Aerial crown-view tile of a tropical tree (Barro Colorado Island, Panama), acquired 20241014:
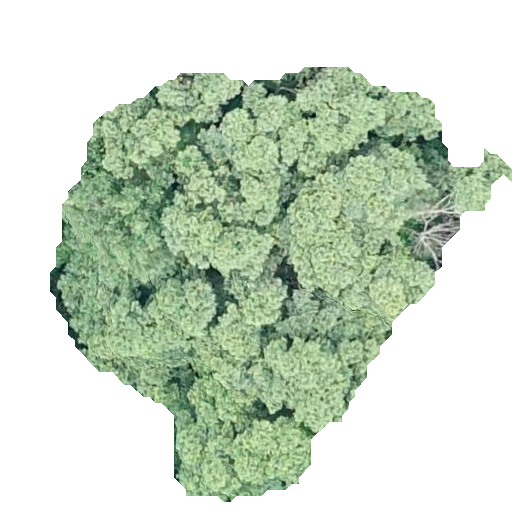
Species: Luehea seemannii
GBIF accepted scientific name: Luehea seemannii
Crown area: 191.622 m²